Question: So I've got the following DOM structure and I'm focusing on the highlighted classes.

I want to change the color of the text "Contributing to Aggregate" white. I placed a 'marker' CSS class (called fmg-white) on the top level item (to identify this instance of the element from others on the page). And I created a second CSS rule (.x4-form-field .fmg4-html-box .fmg-white) which I thought would use the 'marker' class in conjunction with the lower level applied classes (.x4-form-field .fmg4-html-box) to specifically target the text in the DIV. But that's not happening...
(the markup is being emitted by extjs4)
Any help is appreciated.
'''
.fmg-white
{
/* marker */
}
.x4-form-field .fmg4-html-box .fmg-white
{
color: White !important;
}
'''
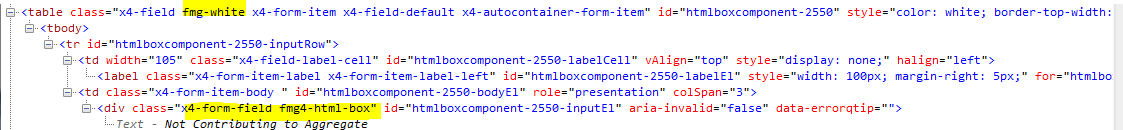
Answer: You are applying your selector incorrectly:
'''
.fmg-white .x4-form-field.fmg4-html-box
{
color: White !important;
}
'''
'.fmg-white' is the ancestor of the 'div.x4-form-field.fmg4-html-box'
If the item you want has multiple classes, you chain them instead of spacing them out.
A space (between two selectors) indicates that the next item will be a descendant of the previous.
I.E. 'html div' will style all divs on a page but '#myDiv div' will only style divs that are descendants of '#myDiv'